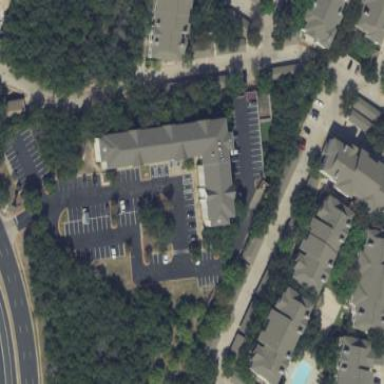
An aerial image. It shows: Hotel building.